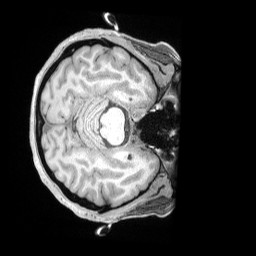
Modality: T1w
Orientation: axial
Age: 36
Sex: female
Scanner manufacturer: siemens
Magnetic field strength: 3 T
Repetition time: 2 s
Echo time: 0.00211 s